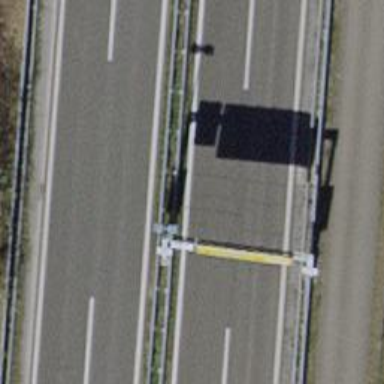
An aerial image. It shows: Gantry structure.